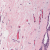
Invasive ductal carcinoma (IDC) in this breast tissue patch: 0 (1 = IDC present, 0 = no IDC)